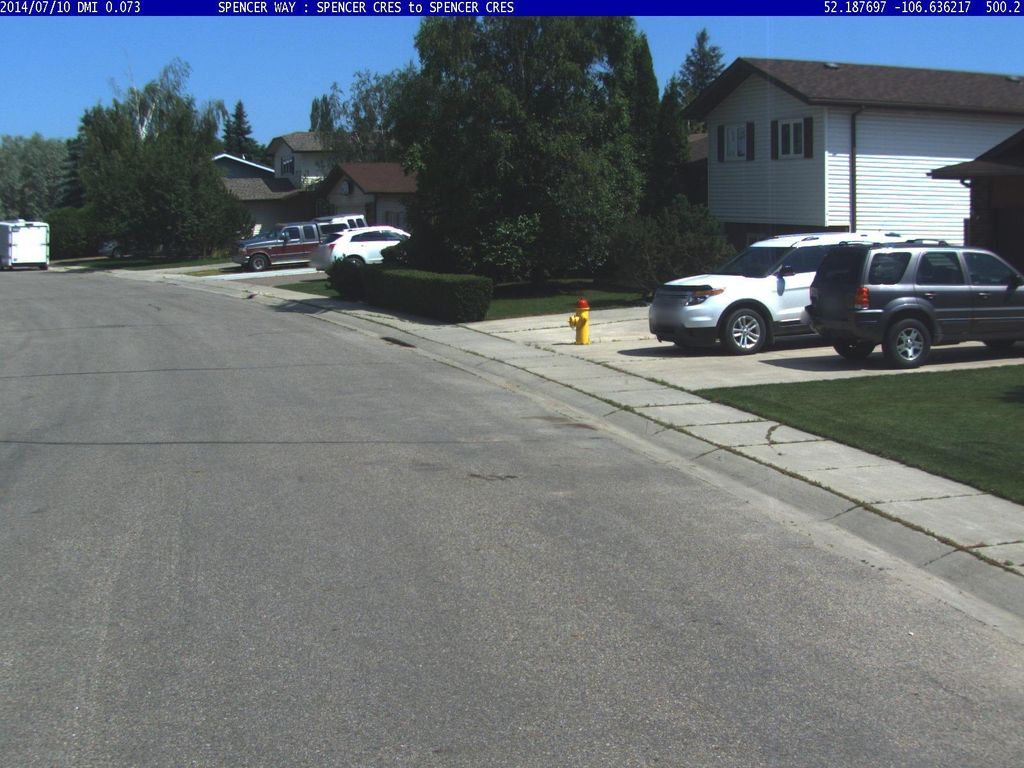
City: saskatoon